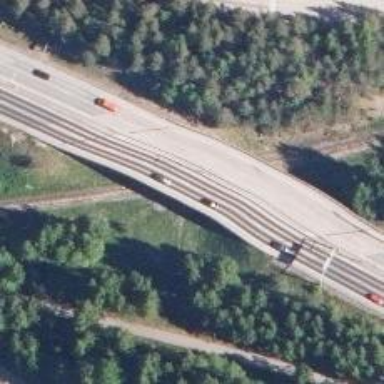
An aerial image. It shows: Primary highway on asphalt bridge.